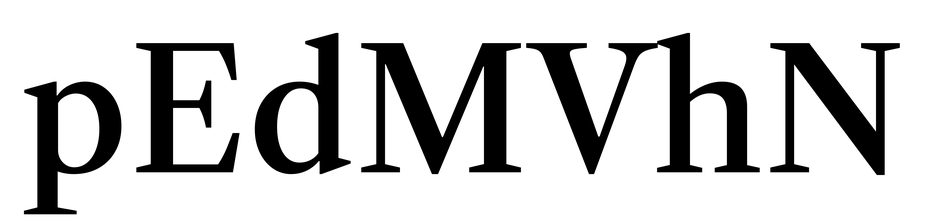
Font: LibreCaslonText_Medium